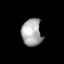
Tissue: lung
Cell type: Epithelial cells
Senescence score: 0.1453
Nuclear area (px): 534
Mean DAPI intensity: 170.528